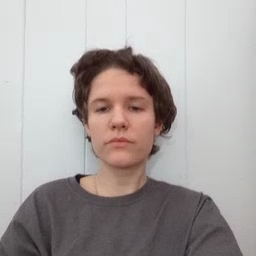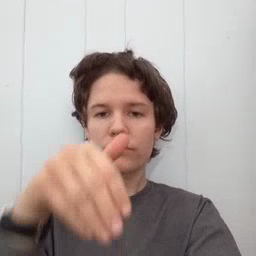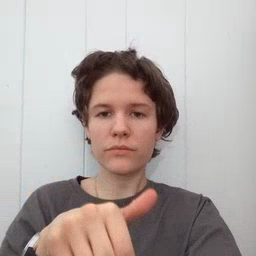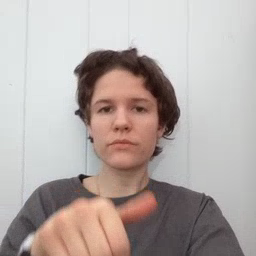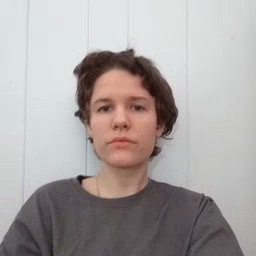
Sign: night